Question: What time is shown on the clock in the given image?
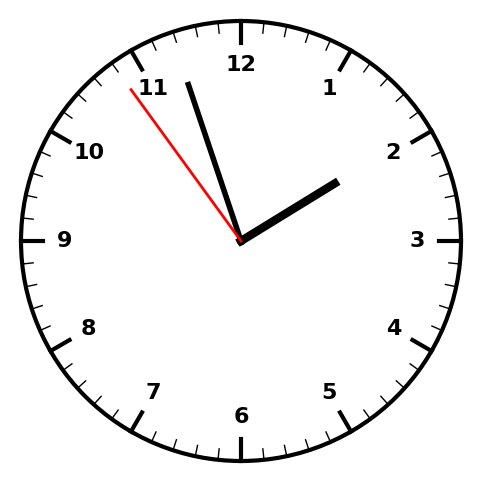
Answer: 01:56:54